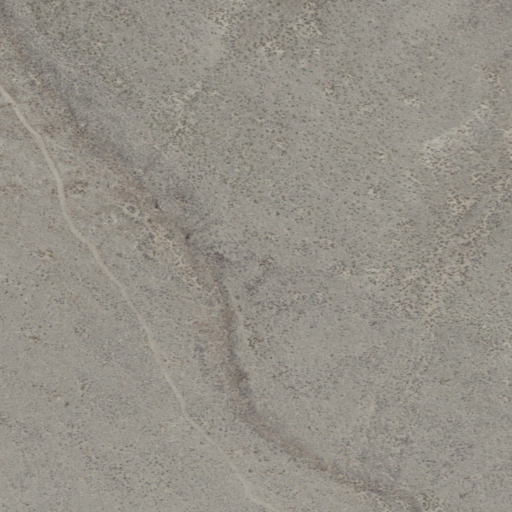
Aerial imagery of valley in Oregon named Watson Draw containing only shrub